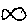
Label: fish